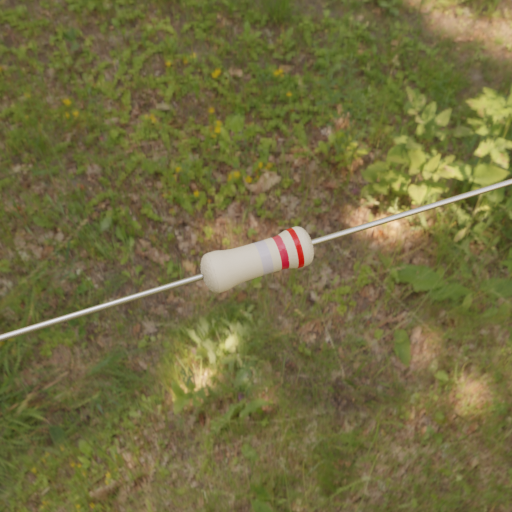
Resistor colour bands (in order): silver, red, red